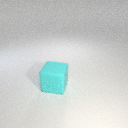
large cyan rubber cube